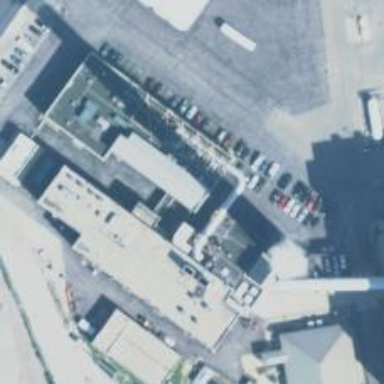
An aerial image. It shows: Gas turbine power generator.